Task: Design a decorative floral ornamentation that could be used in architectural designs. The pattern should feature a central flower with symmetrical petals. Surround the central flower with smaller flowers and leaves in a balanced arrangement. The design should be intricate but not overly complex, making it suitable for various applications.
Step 430:
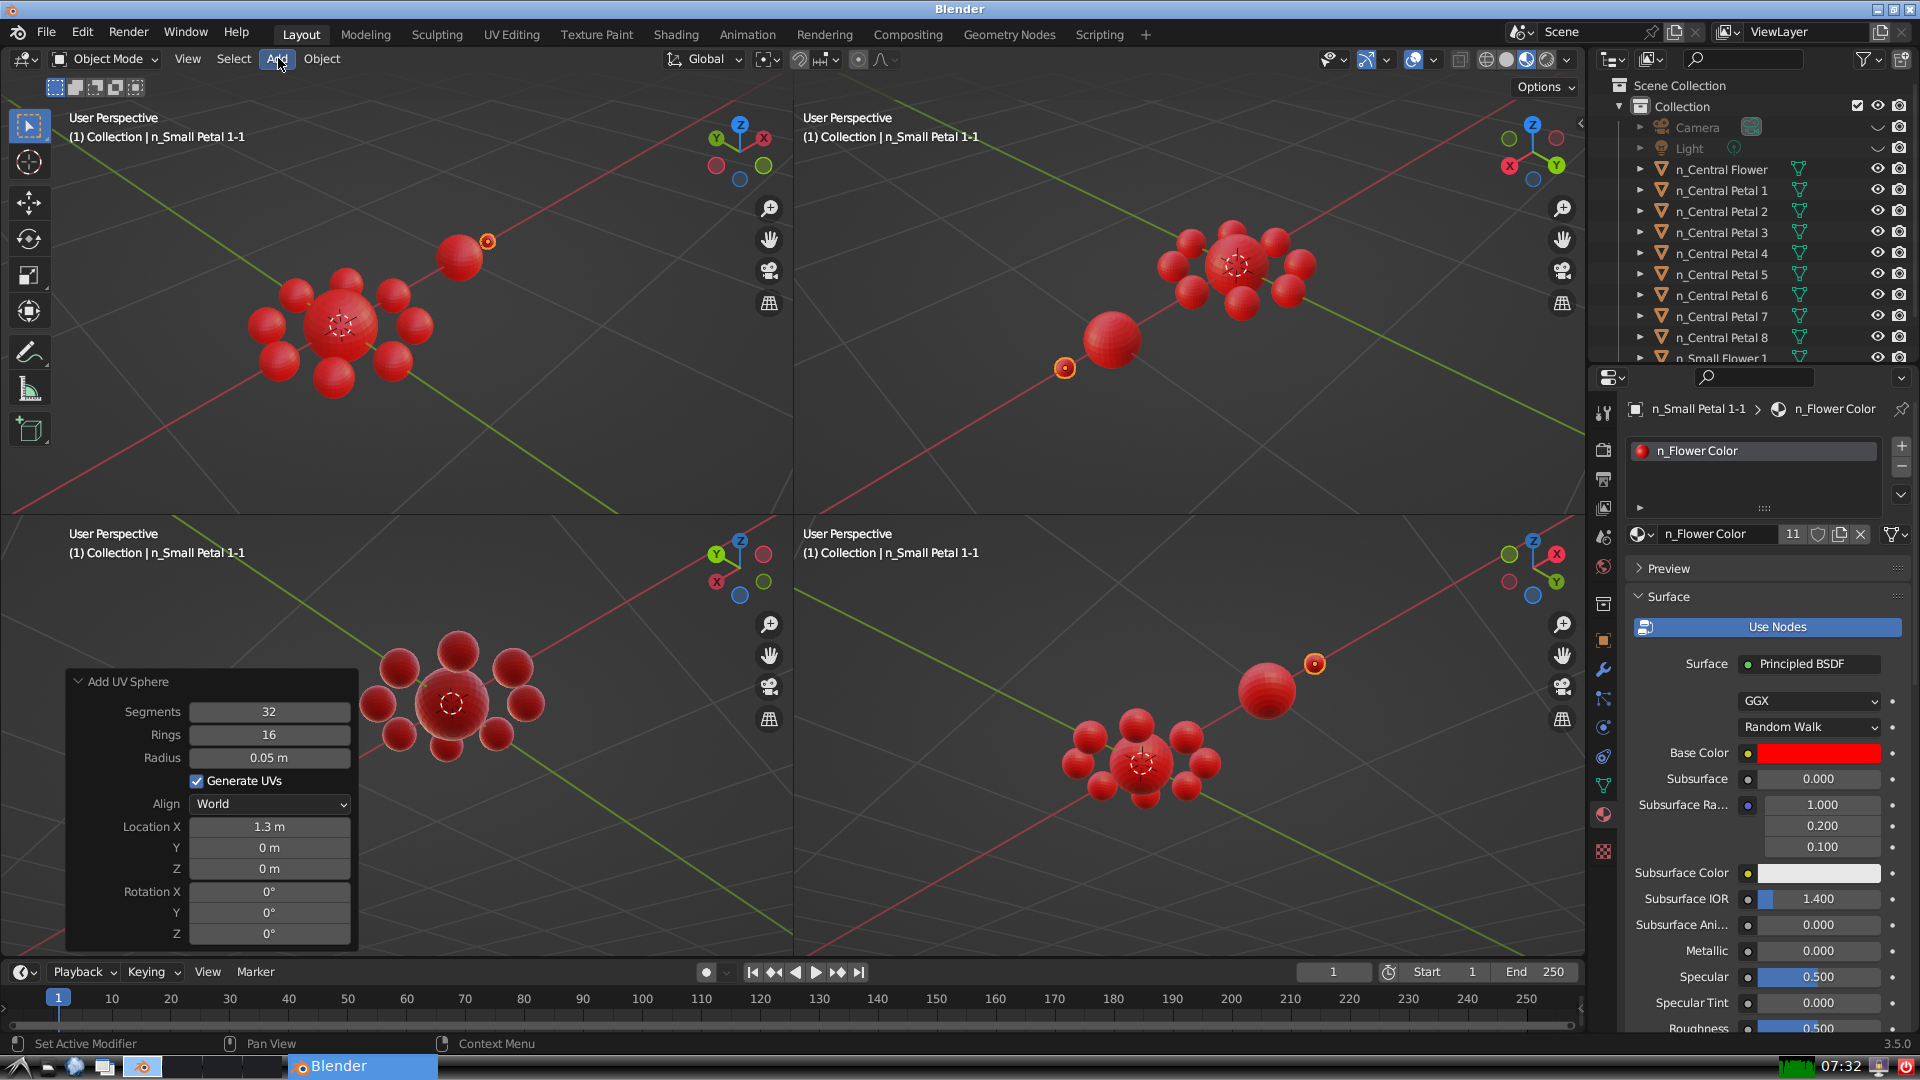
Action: click: no